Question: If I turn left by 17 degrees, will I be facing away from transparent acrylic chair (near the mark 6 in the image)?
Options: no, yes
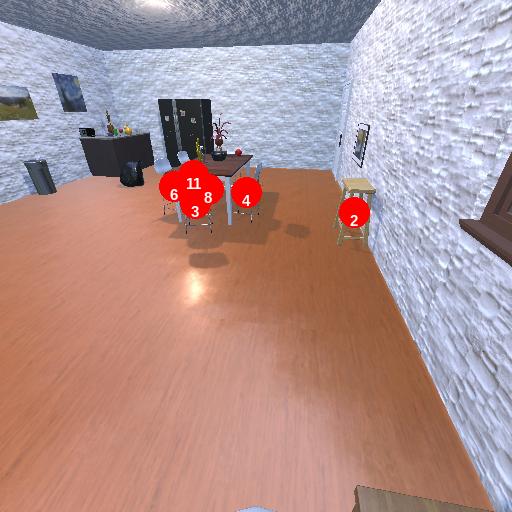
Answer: no